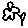
Label: flower